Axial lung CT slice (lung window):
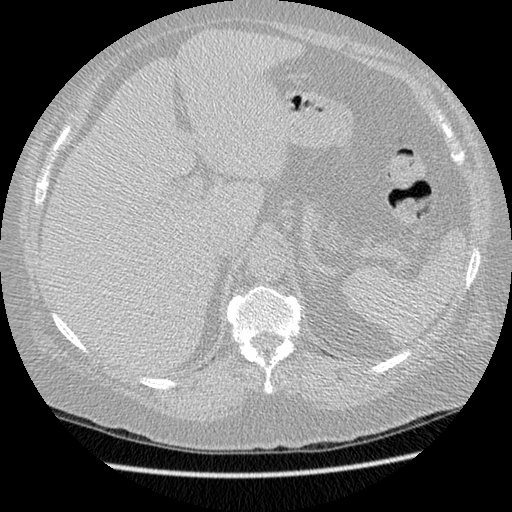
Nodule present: no